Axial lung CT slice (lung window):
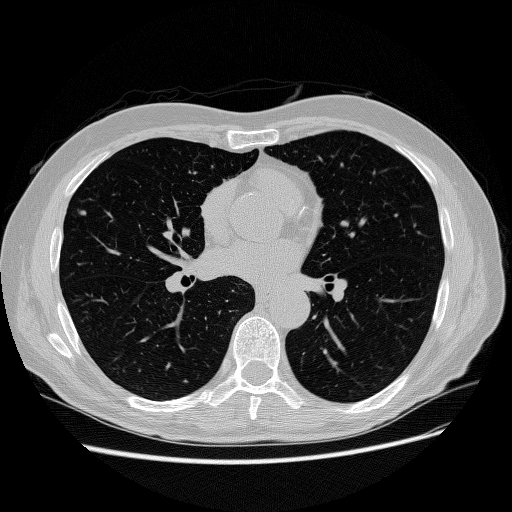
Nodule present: yes
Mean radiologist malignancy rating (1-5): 3.333